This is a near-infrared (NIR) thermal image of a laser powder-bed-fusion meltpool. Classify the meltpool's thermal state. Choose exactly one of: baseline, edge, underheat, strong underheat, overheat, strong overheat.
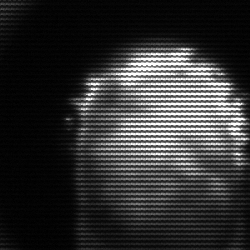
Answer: baseline